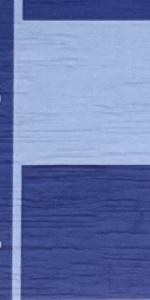
Label: Empty